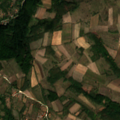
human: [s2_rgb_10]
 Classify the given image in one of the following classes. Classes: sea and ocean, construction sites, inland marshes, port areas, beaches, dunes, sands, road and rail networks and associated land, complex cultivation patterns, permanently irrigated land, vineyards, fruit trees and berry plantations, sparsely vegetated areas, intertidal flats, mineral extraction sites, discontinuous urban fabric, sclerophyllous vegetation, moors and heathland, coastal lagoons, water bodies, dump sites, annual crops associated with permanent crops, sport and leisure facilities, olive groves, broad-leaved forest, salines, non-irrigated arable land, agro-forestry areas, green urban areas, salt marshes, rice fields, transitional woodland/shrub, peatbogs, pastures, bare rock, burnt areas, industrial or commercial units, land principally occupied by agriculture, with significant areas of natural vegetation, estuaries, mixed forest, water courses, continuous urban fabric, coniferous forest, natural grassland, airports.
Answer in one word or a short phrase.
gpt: complex cultivation patterns, land principally occupied by agriculture, with significant areas of natural vegetation, broad-leaved forest, transitional woodland/shrub